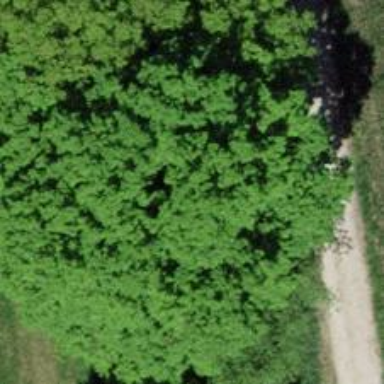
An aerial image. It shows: Broadleaved tree with lush leaves.